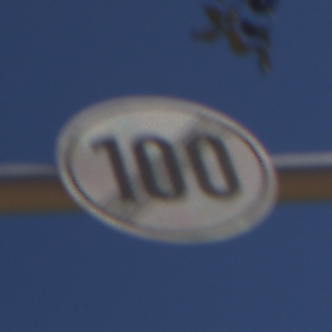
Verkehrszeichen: EndeGeschwindigkeit100
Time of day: MorningAfternoon
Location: Outdoor (RoadRail)
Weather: Clear
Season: NotSpecified
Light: Natural